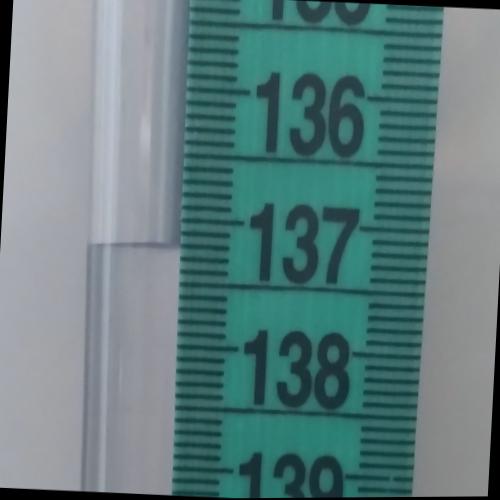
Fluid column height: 137.2 cm